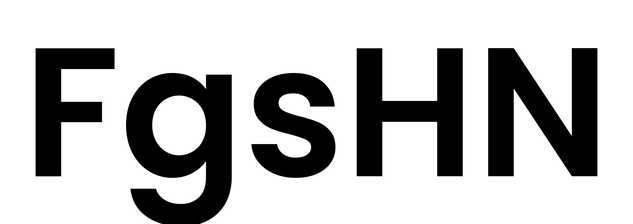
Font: Poppins-SemiBold